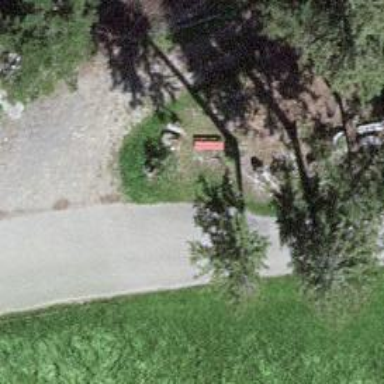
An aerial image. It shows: Red bench.